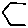
Label: hexagon